Question: <URL>I am facing a problem in iOS swift. I am trying to hide and show the 'UIButton' text that is added in the 'UITextview' list. I want to hide the button text on click and show on re-click the button. I can't keep nil the button text because i give the background colour to the button according to the alphabet.
[]
Please help me
Thanks in advance
My problem is not solved
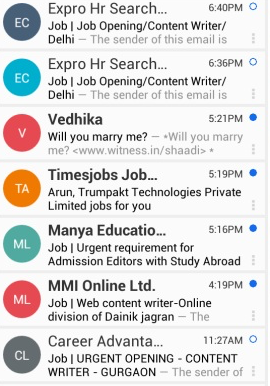
Answer: As you are saying that you can't nil the button's text, you should do this,
You can implement this Bool extension also,
'''
extension Bool {
mutating func toggle() {
self = !self
}
}
@IBAction func myButton(_ sender: UIButton) {
sender.titleLabel?.isHidden.toggle()
}
'''
this will show and hide your Button's 'titleLabel' text.
'''
@IBAction func btnTapped(_ sender: UIButton) {
sender.isSelected.toggle()
if sender.isSelected == true {
sender.setTitleColor(UIColor.clear, for: .normal)
} else {
sender.setTitleColor(UIColor.blue, for: .normal)
}
}
'''